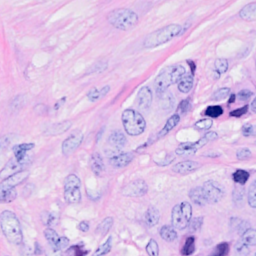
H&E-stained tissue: Breast